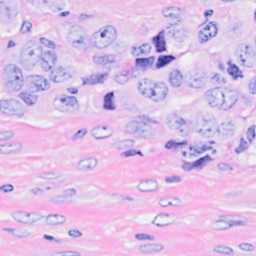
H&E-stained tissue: Breast